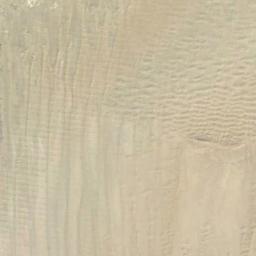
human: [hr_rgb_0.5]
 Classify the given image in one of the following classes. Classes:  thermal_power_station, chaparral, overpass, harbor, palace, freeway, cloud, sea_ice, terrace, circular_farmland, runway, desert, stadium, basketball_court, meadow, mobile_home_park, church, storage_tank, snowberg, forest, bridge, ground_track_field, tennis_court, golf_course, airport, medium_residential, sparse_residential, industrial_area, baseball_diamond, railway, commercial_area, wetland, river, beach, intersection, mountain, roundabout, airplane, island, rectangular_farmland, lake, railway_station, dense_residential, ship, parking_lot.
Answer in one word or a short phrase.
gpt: desert